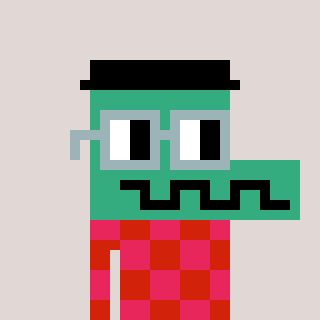
a pixel art character with square dark gray glasses, a crocodile-shaped head and a red-colored body on a warm background